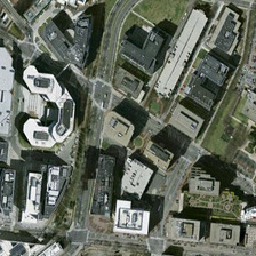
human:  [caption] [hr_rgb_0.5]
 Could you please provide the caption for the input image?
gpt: the ground is covered with green grass .

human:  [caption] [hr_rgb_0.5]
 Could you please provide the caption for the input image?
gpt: There are many buildings in the shopping center. There are roads there. The roads are full of water.

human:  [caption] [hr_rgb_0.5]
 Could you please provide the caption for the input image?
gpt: A city of skyscrapers.

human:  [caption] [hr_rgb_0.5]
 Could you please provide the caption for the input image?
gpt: There are many buildings in the shopping mall, and the roads there are very crowded.

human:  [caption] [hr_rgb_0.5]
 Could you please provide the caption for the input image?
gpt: A city of skyscrapers.